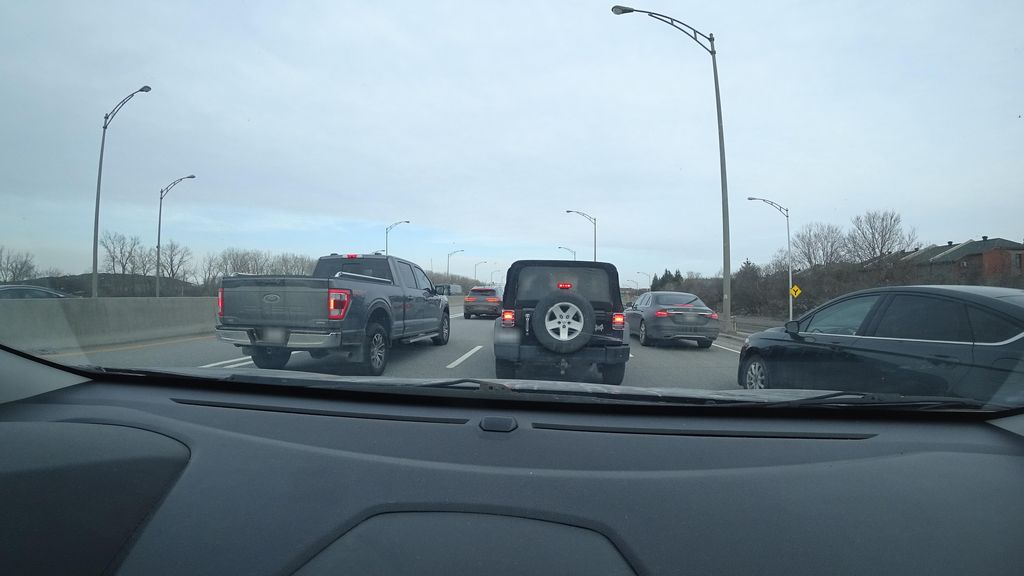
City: montreal